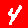
Digit: 4